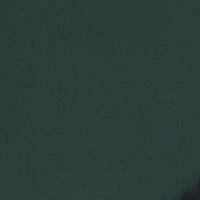
EUNIS habitat code: 14
Species observed at this site:
Humulus lupulus